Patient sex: F
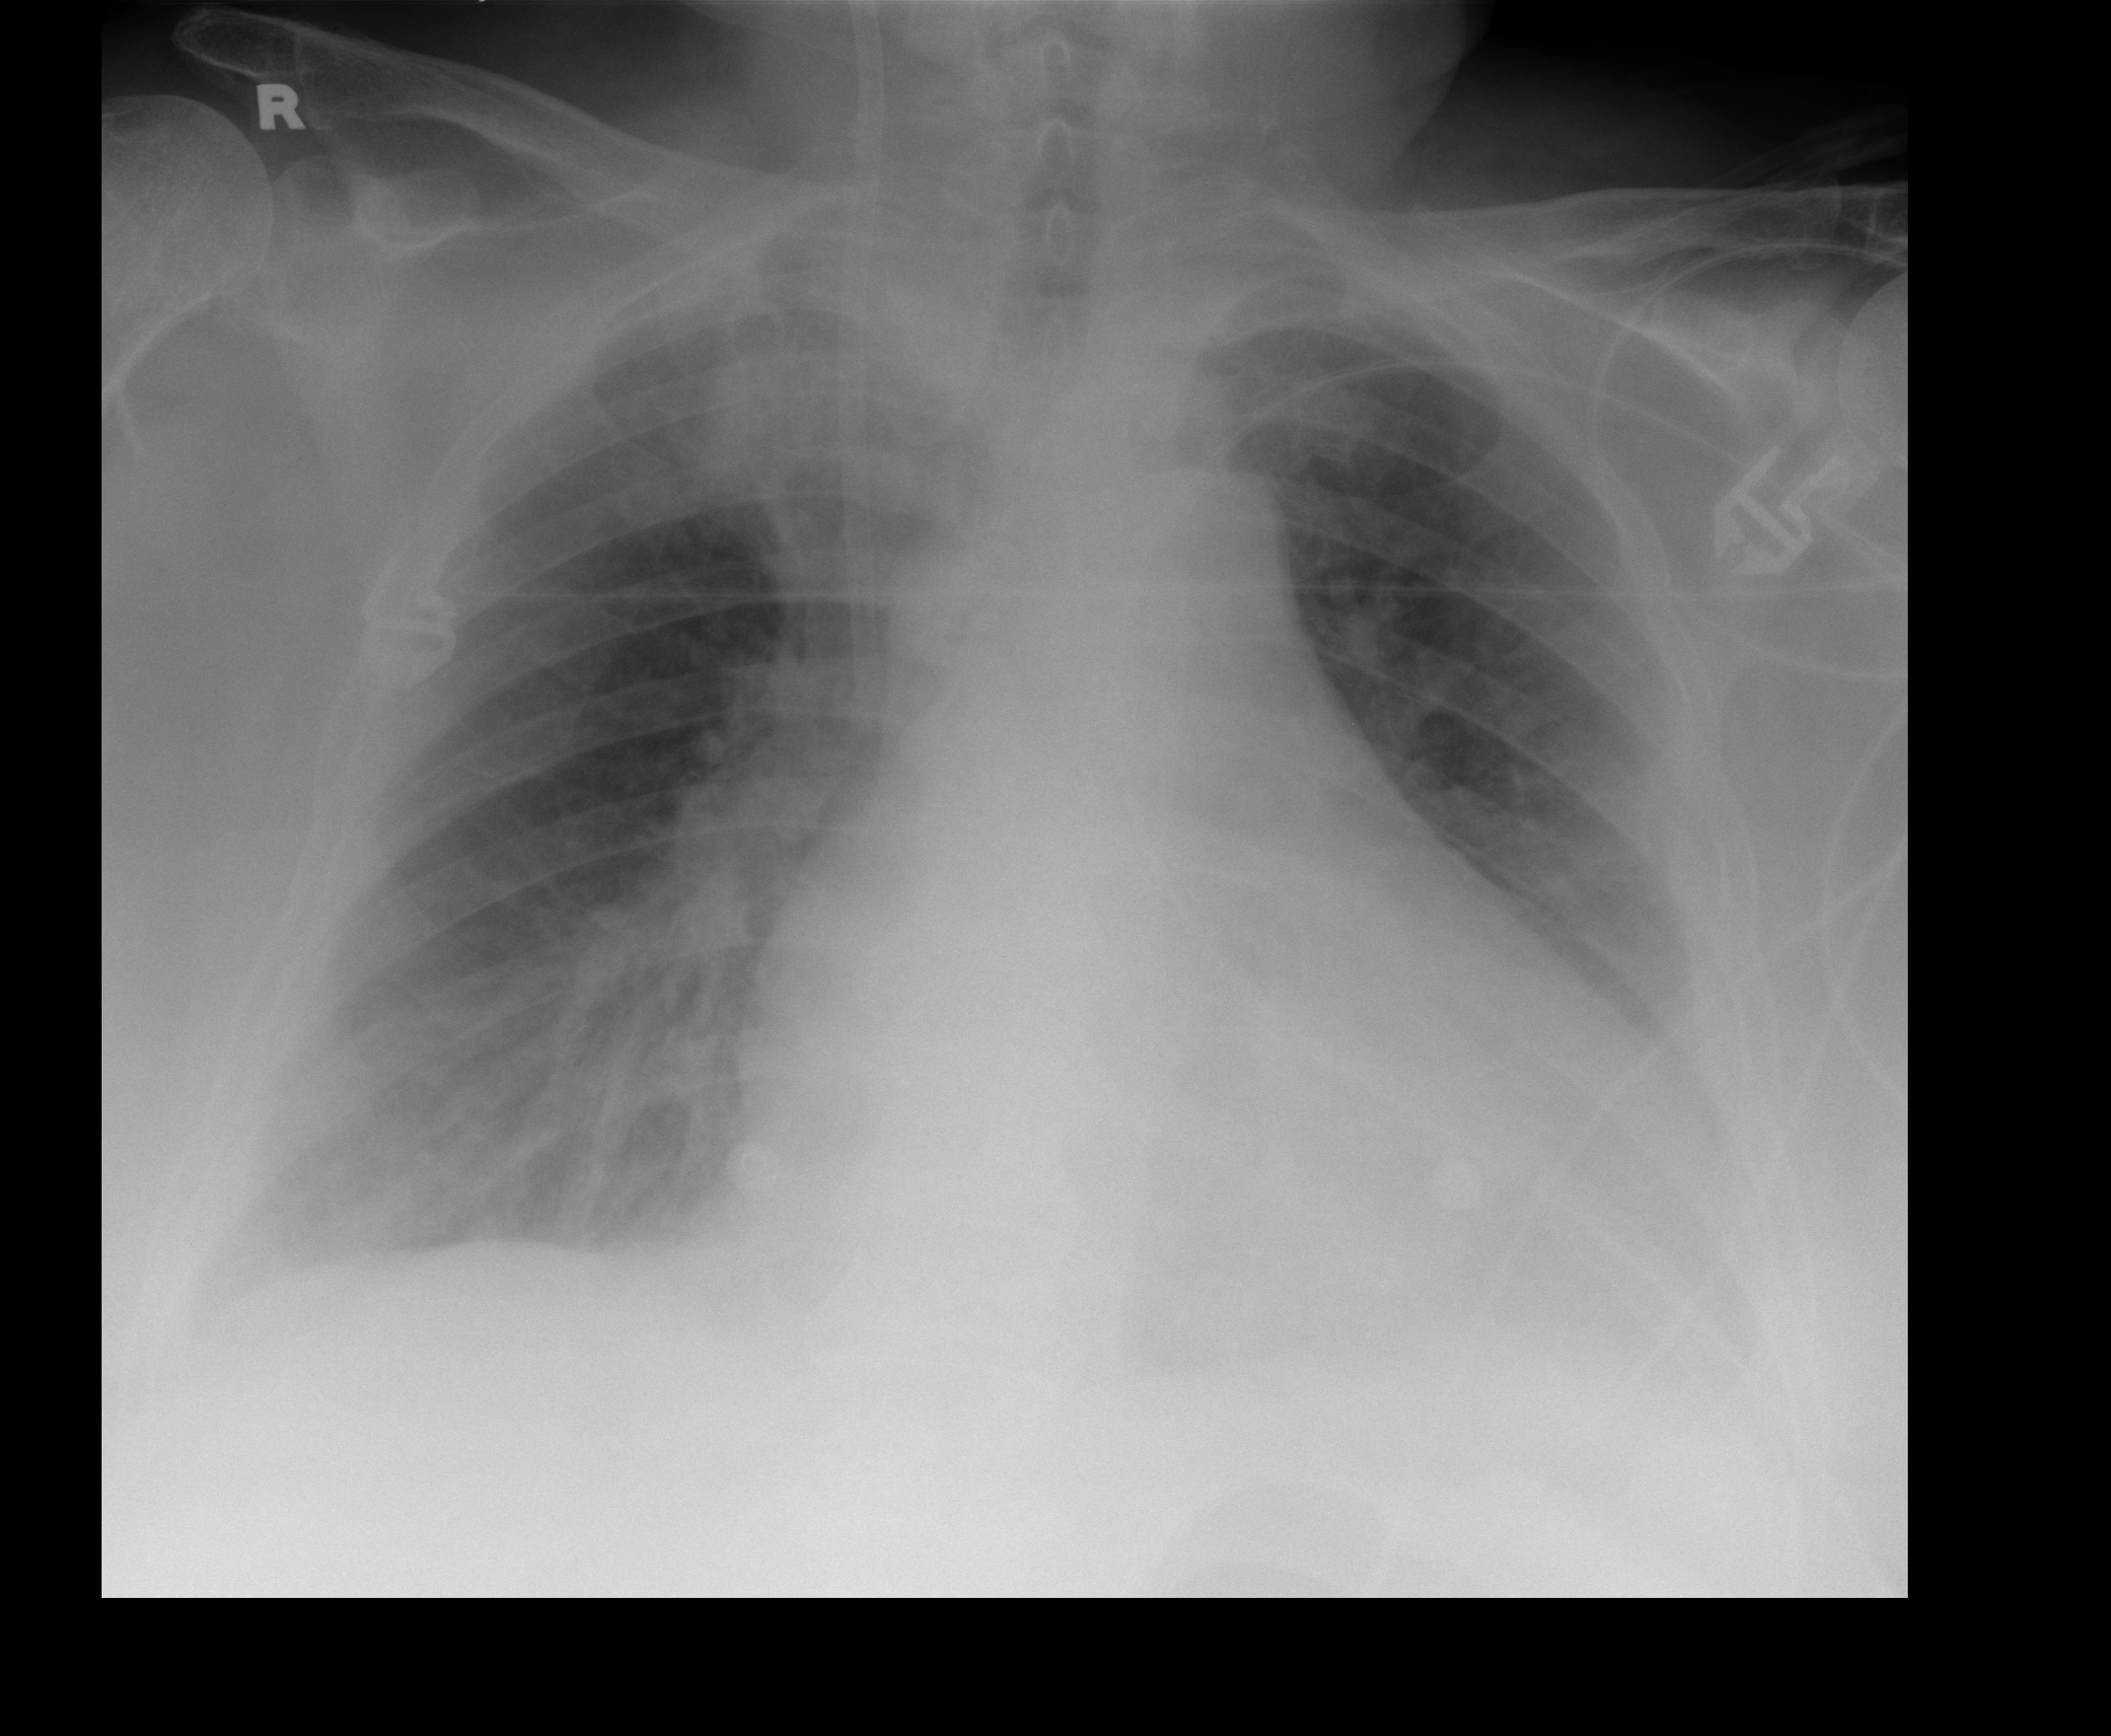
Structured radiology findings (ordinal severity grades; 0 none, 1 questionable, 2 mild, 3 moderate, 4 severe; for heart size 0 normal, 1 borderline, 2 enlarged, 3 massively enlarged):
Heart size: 2
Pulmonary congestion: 2
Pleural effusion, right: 2
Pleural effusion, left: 2
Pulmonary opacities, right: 2
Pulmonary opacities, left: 0
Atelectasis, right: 2
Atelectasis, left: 2